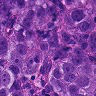
Metastatic tissue present: yes